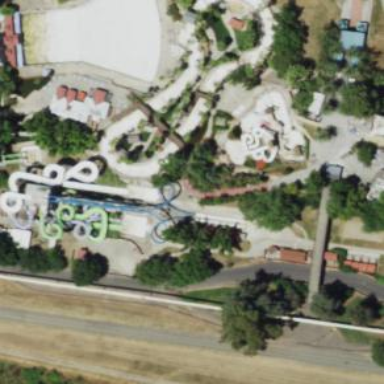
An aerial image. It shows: Water slide attraction.